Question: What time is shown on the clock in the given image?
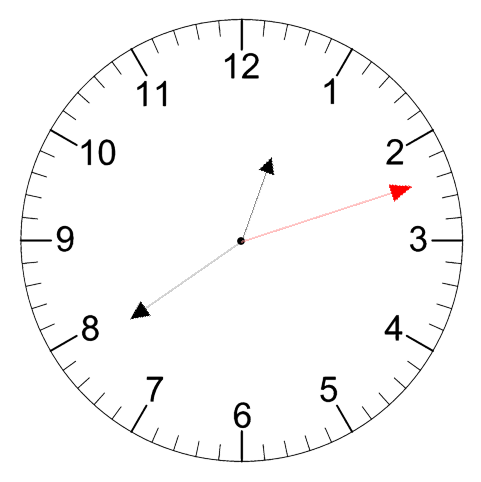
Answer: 12:39:12